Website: macys
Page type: customer-info-address
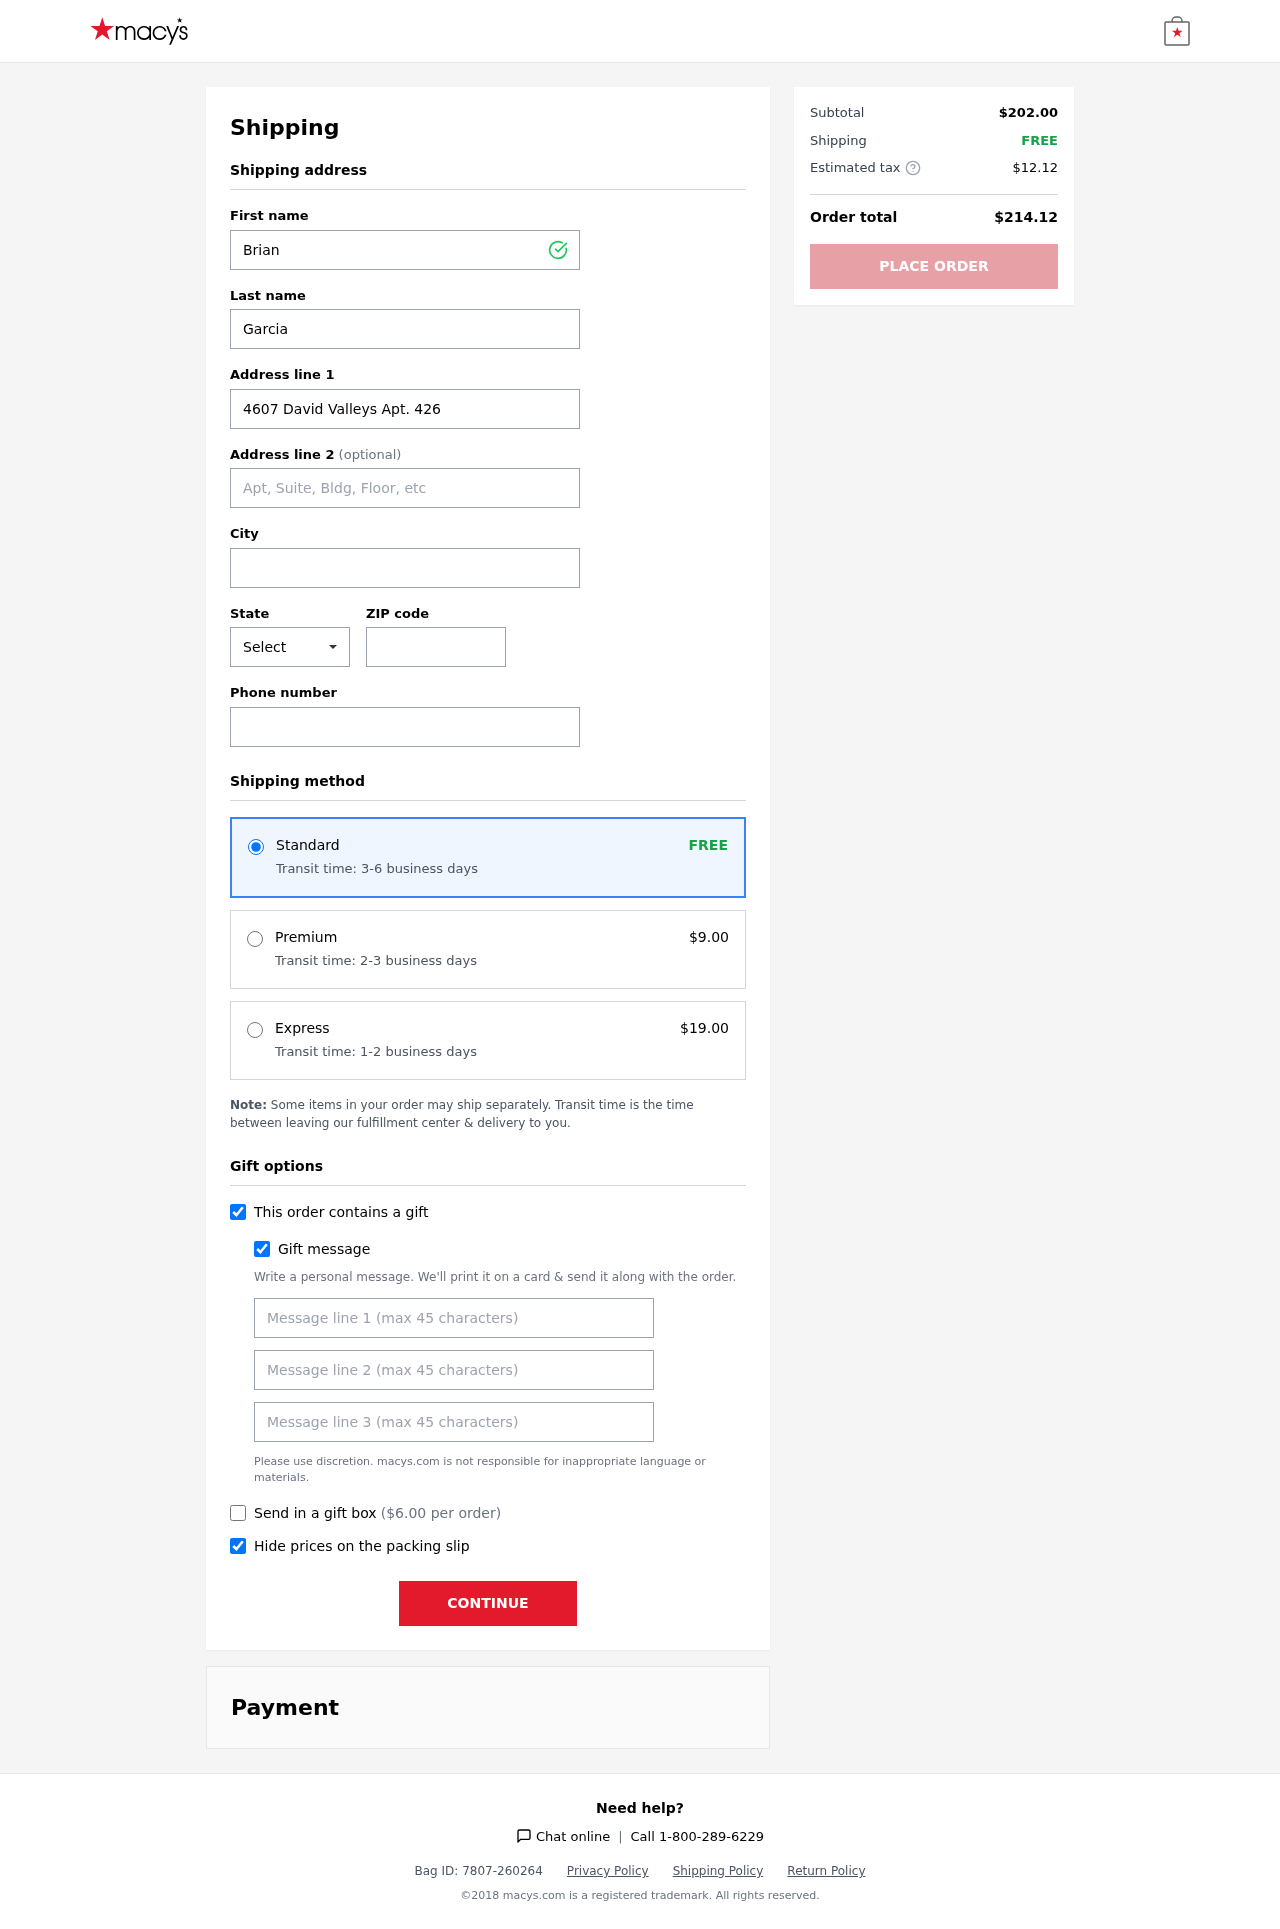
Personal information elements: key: PII_CITY
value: North Heidi
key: PII_FIRSTNAME
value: Brian
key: PII_GIFT_MESSAGE
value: Hey April, I saw these ankle boots and instantly thought of you—they're totally your style! I hope they add a little extra flair to your days. Enjoy every step!  Brian
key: PII_LASTNAME
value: Garcia
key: PII_PHONE
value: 3425612620
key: PII_POSTCODE
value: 07692
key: PII_STATE_ABBR
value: MO
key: PII_STREET
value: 4607 David Valleys Apt. 426
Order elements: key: ORDER_SHIPPING_STANDARD
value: FREE
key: ORDER_SHIPPING_STANDARD_TIME
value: Transit time: 3-6 business days
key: ORDER_SHIPPING_PREMIUM
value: $9.00
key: ORDER_SHIPPING_PREMIUM_TIME
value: Transit time: 2-3 business days
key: ORDER_SHIPPING_EXPRESS
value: $19.00
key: ORDER_SHIPPING_EXPRESS_TIME
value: Transit time: 1-2 business days
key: ORDER_GIFT_BOX_FEE
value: $6.00
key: ORDER_SUBTOTAL
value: $202.00
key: ORDER_SHIPPING_COST
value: FREE
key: ORDER_TAX
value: $12.12
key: ORDER_TOTAL
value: $214.12